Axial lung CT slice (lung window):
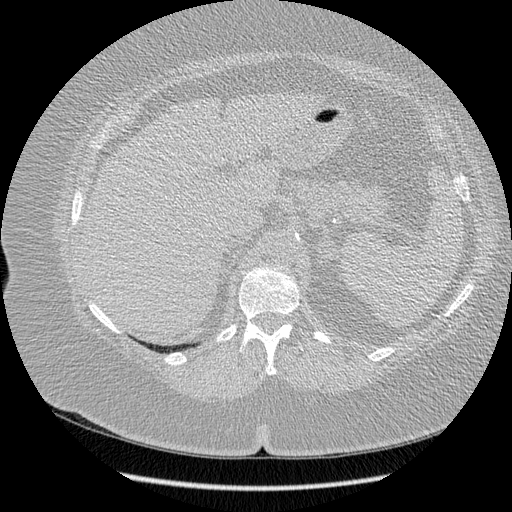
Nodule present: no